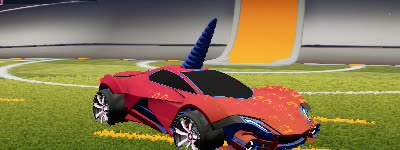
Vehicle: werewolf